Field crop: tomato
Growth stage: 2
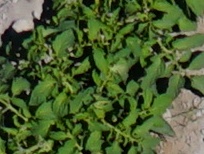
Species: tomato